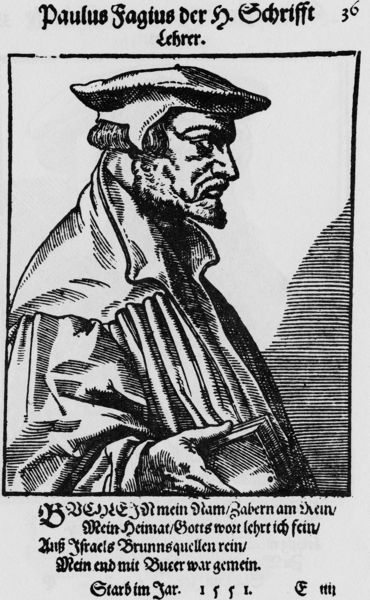
Titel: Bildnis des Paul Fagius
Künstler: Tobias Stimmer
Institution: (Seriendruck)
Schlagwörter: hand, mann, schatten, umhang, weiß, frisur, hut, mund, nase, profil, schwarz, blick, haube, bart, hemd, kappe, mütze, augen, falten, gesicht, kragen, mensch, rahmen, bildnis, portrait, porträt, auge, gewand, mantel, kinn, lippe, locken, renaissance, holzschnitt, schrift, seitlich, lehrer, grafik, graphik, seitenansicht, deutsch, abbild, buch, druck, schraffur, stich, text, denker, spitzbart, braue, buchseite, jahr, wams, gelehrter, kupferstich, flugblatt, altdeutsch, profilansicht, reformation, schrifft, paulus, ruck, arzthut, paulus fagus, ame, schulterpasse, starb, fagius, jar, im, 1551, 36, paulus fagius, schrffe